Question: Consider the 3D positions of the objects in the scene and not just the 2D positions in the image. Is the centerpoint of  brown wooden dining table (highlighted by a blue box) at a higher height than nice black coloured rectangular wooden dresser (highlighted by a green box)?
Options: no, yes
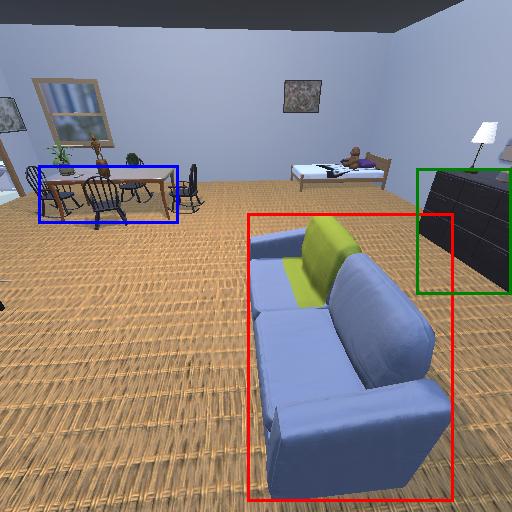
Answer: no